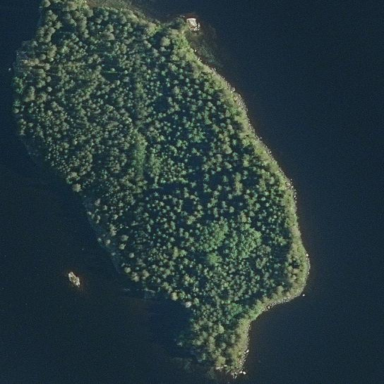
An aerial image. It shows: Woodland islet designated as nature reserve.